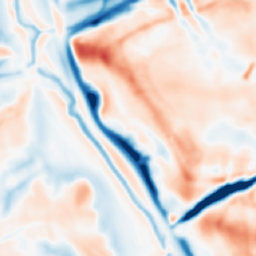
Category: multiscale
Decomposition family: dog_multiscale
Decomposition parameters: sigma_ratio: 1.4
n_scales: 5
base_sigma: 2
Upsampling method: nearest
Upsampling parameters: scale: 2
Upsampling scale: 2